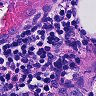
Metastatic tissue present: no